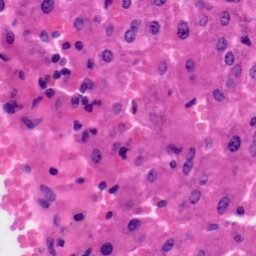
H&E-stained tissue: Liver